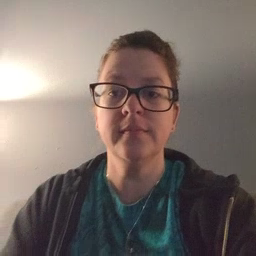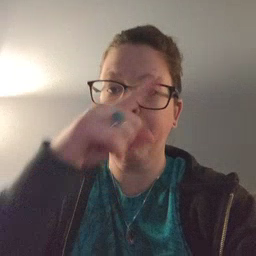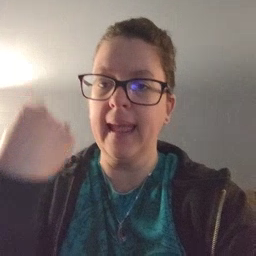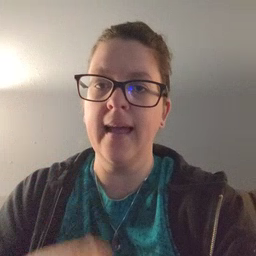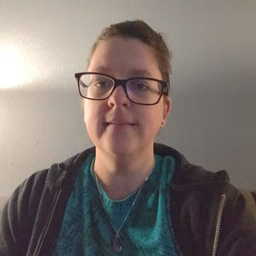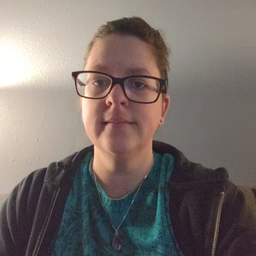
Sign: black